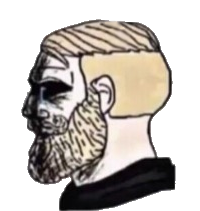
Label: 4_Yes_Chad